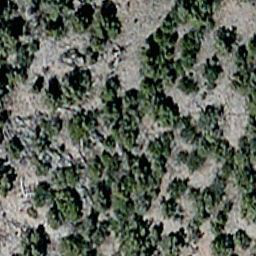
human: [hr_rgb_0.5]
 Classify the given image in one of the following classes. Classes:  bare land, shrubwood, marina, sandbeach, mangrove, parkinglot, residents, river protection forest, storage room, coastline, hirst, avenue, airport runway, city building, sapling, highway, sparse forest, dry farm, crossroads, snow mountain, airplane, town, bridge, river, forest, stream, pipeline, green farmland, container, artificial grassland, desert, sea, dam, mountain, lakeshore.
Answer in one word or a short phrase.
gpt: sparse forest